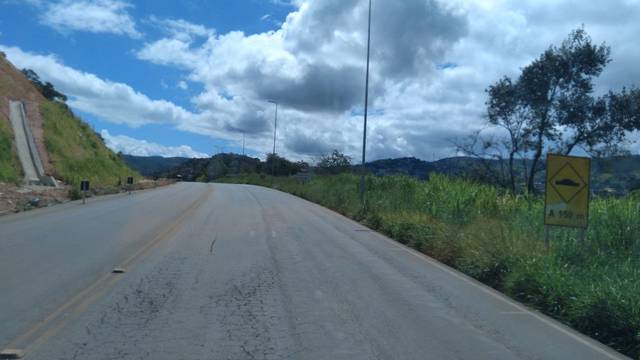
Region: Brazil
Coordinates: -19.877, -43.863